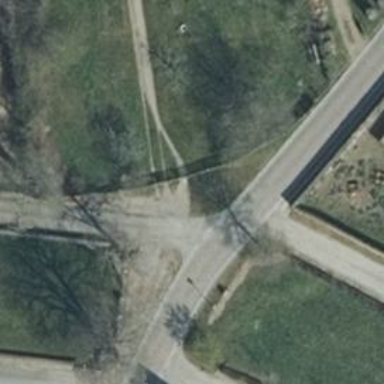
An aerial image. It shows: Residential road.